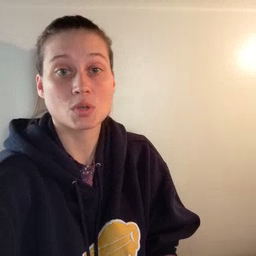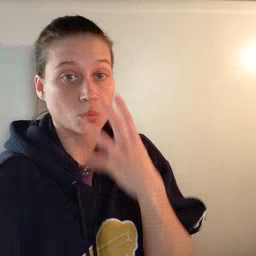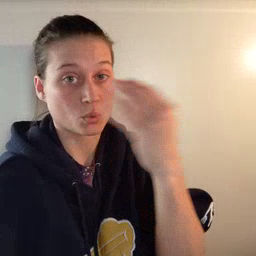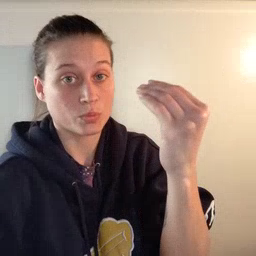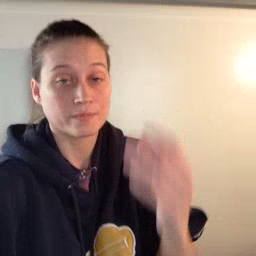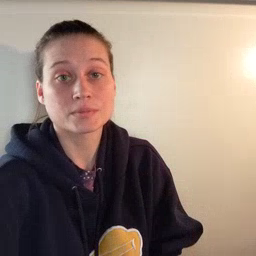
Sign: wolf